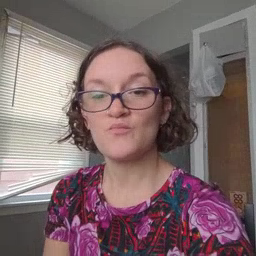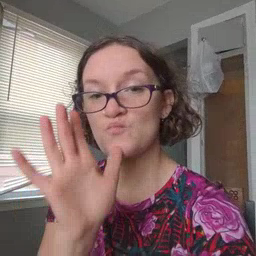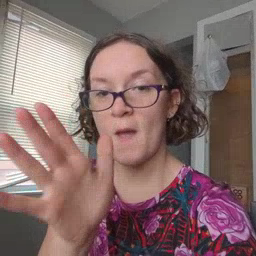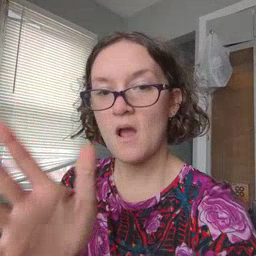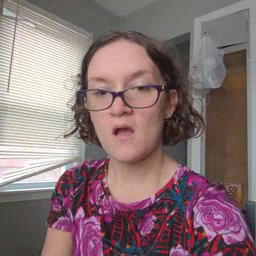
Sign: grandma